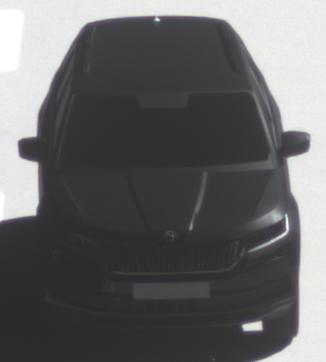
Make: Skoda
Model: Kodiaq 1.4 TSI
Detailed model: Kodiaq
Model produced from: 2017/03
Model produced until: 2018/05
Doors: 5
Color: black
Road condition: dry road
Daytime: morning or afternoon
Contrast: high contrast